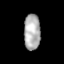
Tissue: lung
Cell type: Others
Senescence score: 0.227
Nuclear area (px): 576
Mean DAPI intensity: 175.635